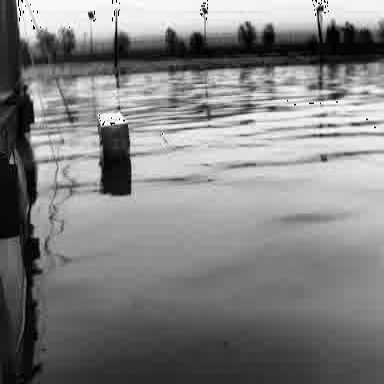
There is a fishing_boat in the infrared image.